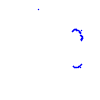
Particle: pion